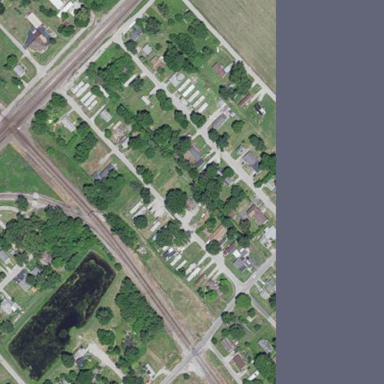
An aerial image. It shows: Residential area composed of single-family homes.